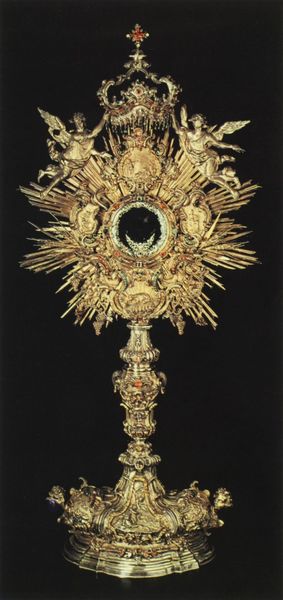
Titel: Monstranz
Institution: Monza, Museo del Duomo
Schlagwörter: flügel, fuß, rot, tier, barock, silber, sockel, kirche, sonne, gold, edelsteine, krone, rund, engel, könig, metall, edel, foto, griff, kreuz, stern, strahlen, loch, photo, knauf, götter, hostie, monstranz, edelstein, macht, teuer, heilig, nodus, christentum, zepter, lunette, katholisch, standfuss, schaugefäß